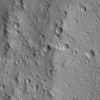
Atmospheric dust classification: not_dusty